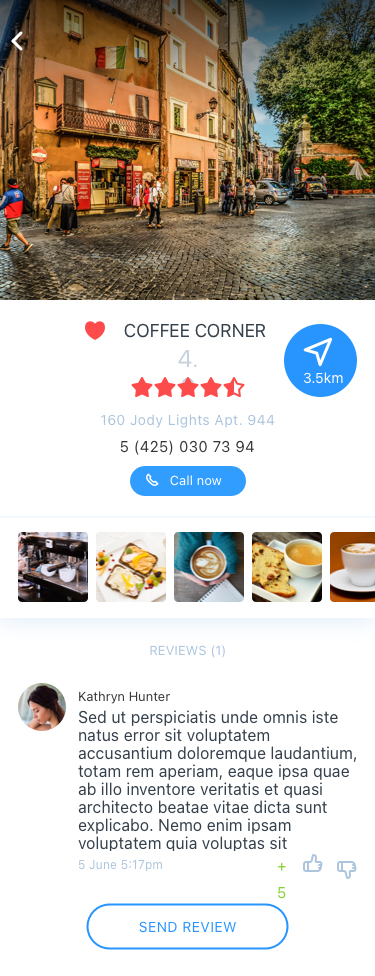
Text in this UI design:
Kathryn Hunter
Sed ut perspiciatis unde omnis iste natus error sit voluptatem accusantium doloremque laudantium, totam rem aperiam, eaque ipsa quae ab illo inventore veritatis et quasi architecto beatae vitae dicta sunt explicabo. Nemo enim ipsam voluptatem quia voluptas sit aspernatur aut odit aut fugit, sed quia consequuntur magni dolores eos qui ratione voluptatem sequi nesciunt. Neque porro quisquam est, qui dolorem ipsum quia dolor sit amet, consectetur, adipisci velit, sed quia non numquam eius modi tempora incidunt ut labore et dolore magnam aliquam quaerat voluptatem. Ut enim ad minima veniam, quis nostrum exercitationem ullam corporis suscipit laboriosam, nisi ut aliquid ex ea commodi consequatur? Quis autem vel eum iure reprehenderit qui in ea voluptate velit esse quam nihil molestiae consequatur, vel illum qui dolorem eum fugiat quo voluptas nulla pariatur? At vero eos et accusamus et iusto odio dignissimos ducimus qui blanditiis praesentium voluptatum deleniti atque corrupti quos dolores et quas molestias excepturi sint occaecati cupiditate non provident, similique sunt in culpa qui officia deserunt mollitia animi, id est laborum et dolorum fuga. Et harum quidem rerum facilis est et expedita distinctio.
5 June 5:17pm
+5
Reviews (1)
160 Jody Lights Apt. 944
Coffee Corner
4.9
3.5km
5 (425) 030 73 94
Call now